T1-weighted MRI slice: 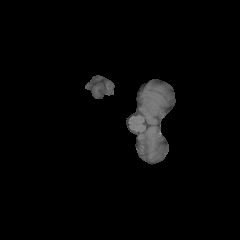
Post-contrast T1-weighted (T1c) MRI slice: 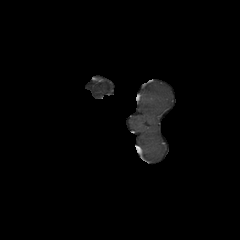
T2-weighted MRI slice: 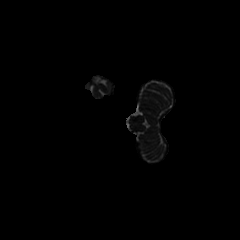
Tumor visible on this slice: no